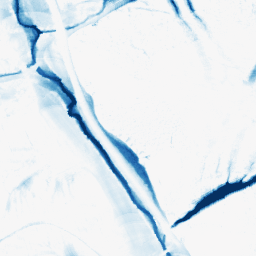
Category: morphological
Decomposition family: morphological_ellipse
Decomposition parameters: operation: closing
width: 20
height: 50
Upsampling method: lanczos
Upsampling parameters: scale: 8
Upsampling scale: 8